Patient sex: M
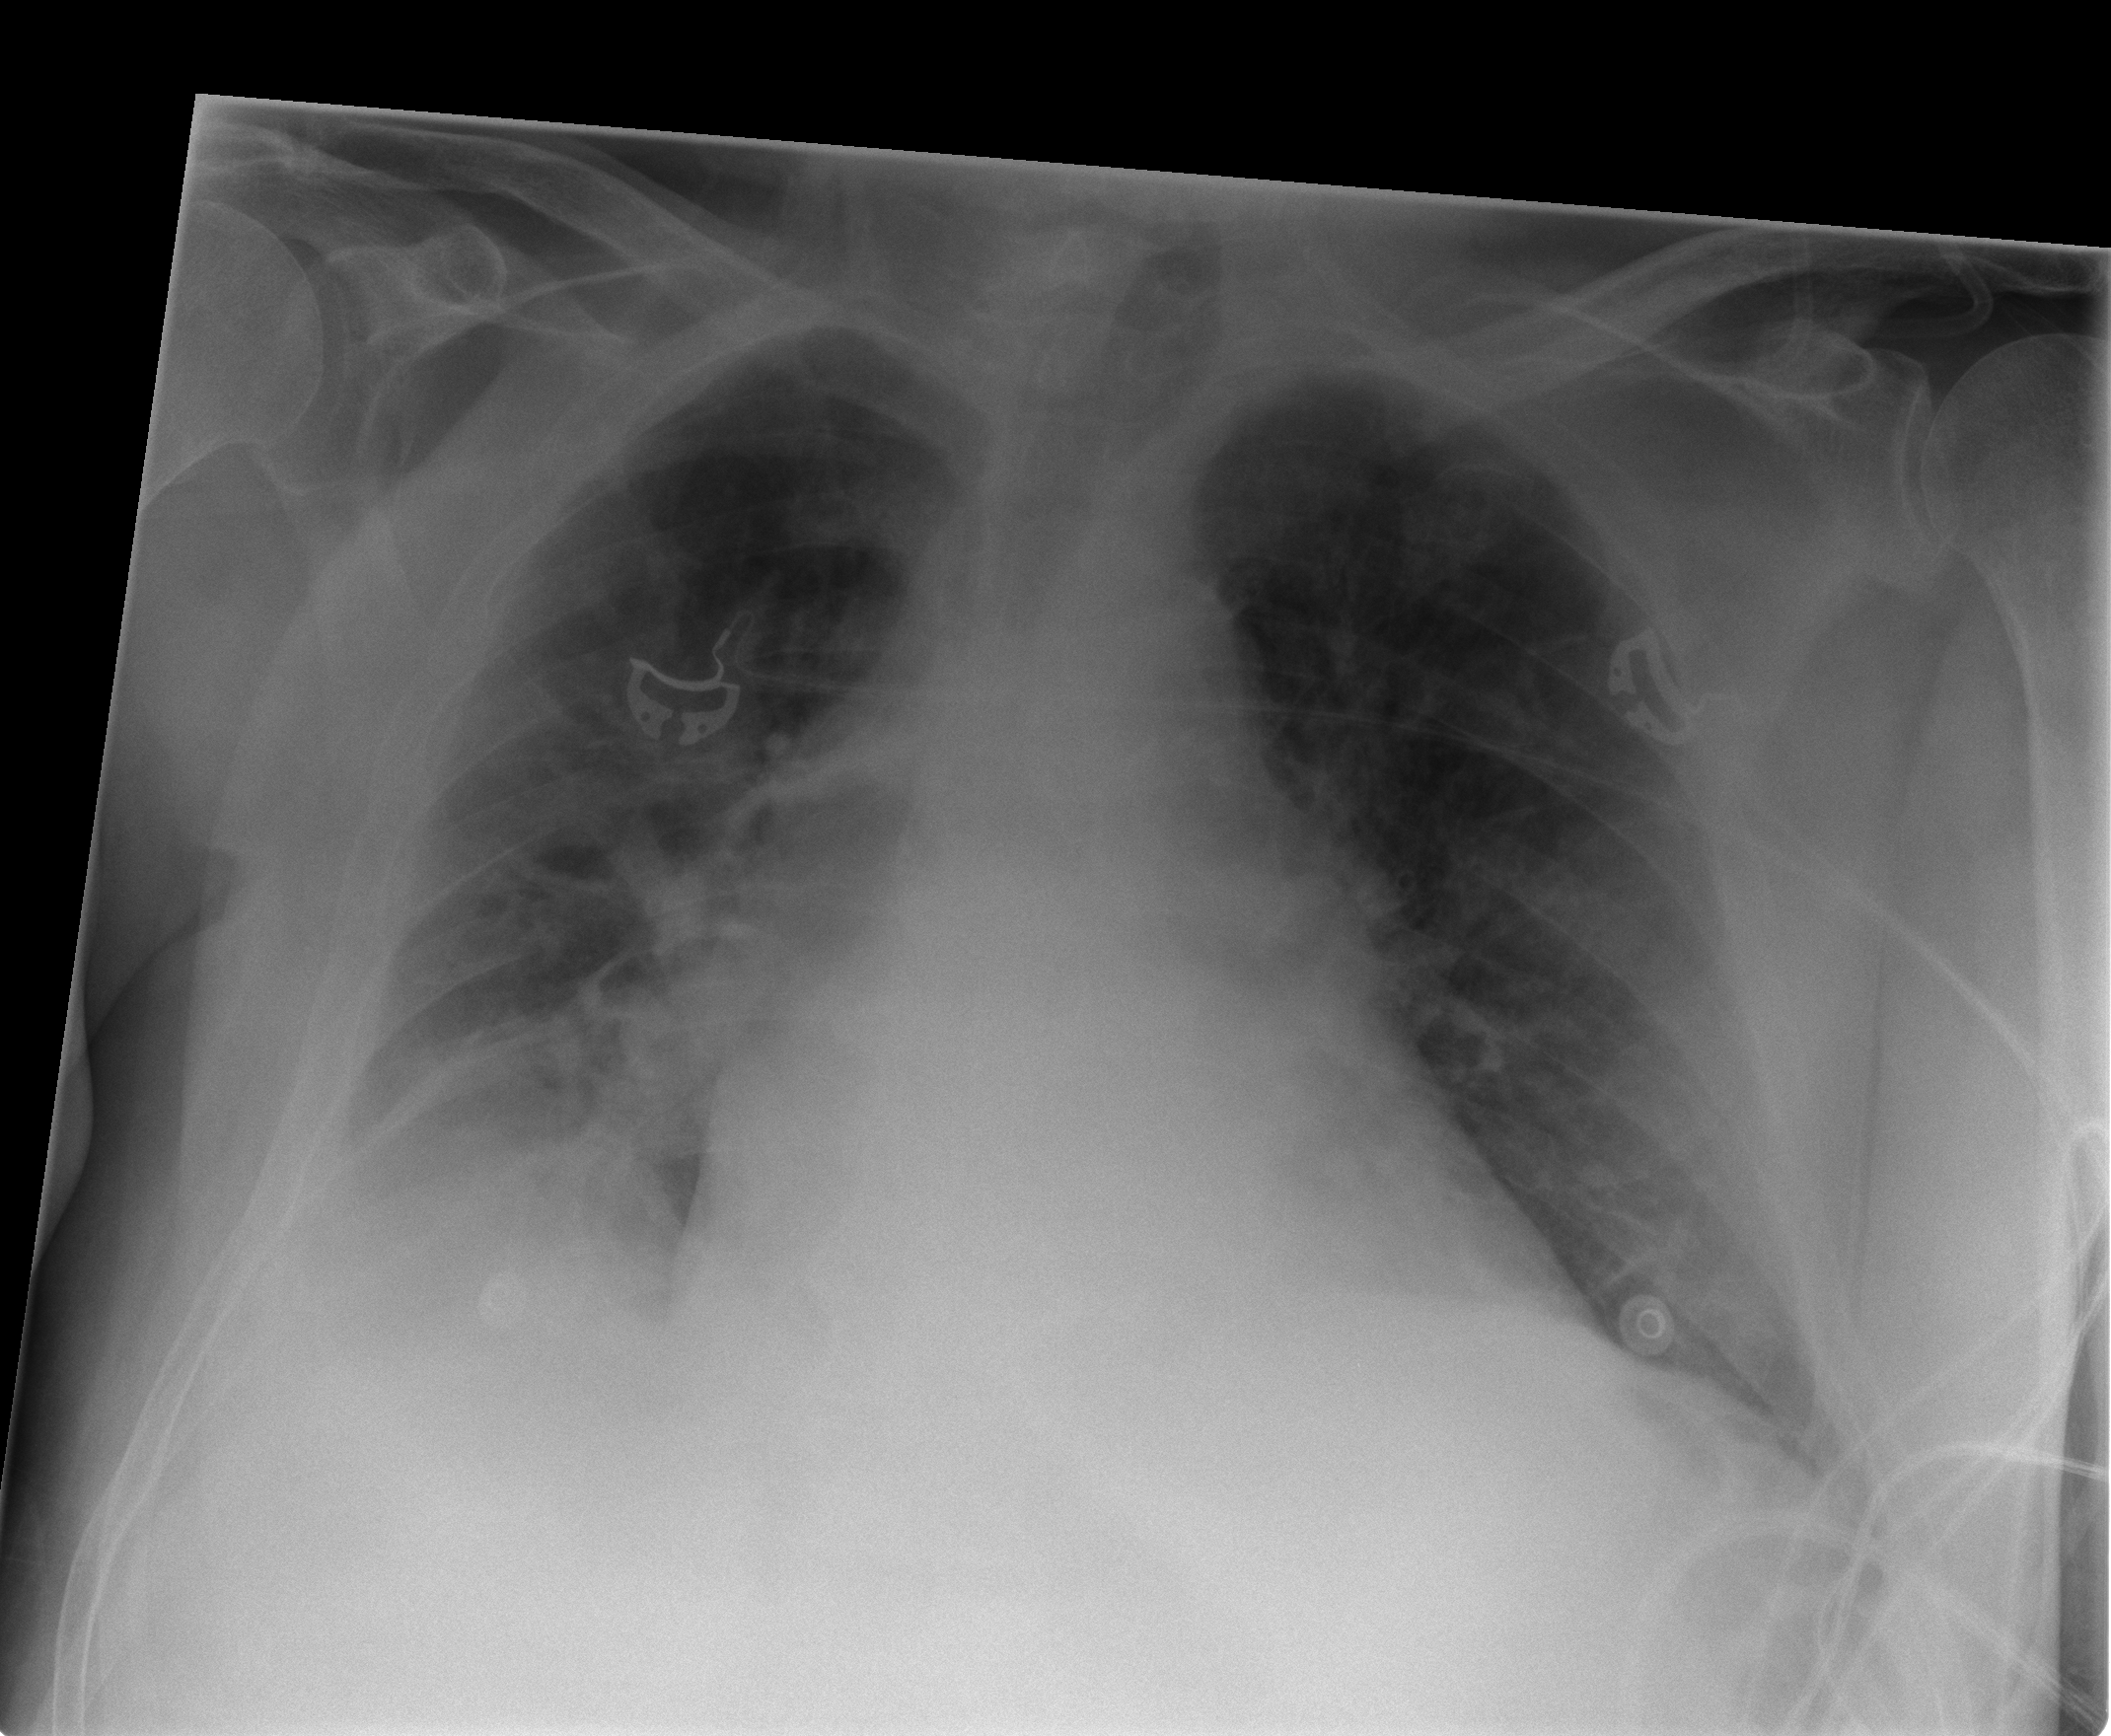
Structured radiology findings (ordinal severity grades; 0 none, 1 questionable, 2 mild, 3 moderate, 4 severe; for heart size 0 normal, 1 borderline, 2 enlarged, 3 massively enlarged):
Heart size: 2
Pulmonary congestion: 2
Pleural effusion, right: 2
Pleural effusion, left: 0
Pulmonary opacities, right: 2
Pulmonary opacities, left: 0
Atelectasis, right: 2
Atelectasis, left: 0